Aerial crown-view tile of a tropical tree (Barro Colorado Island, Panama), acquired 20240918:
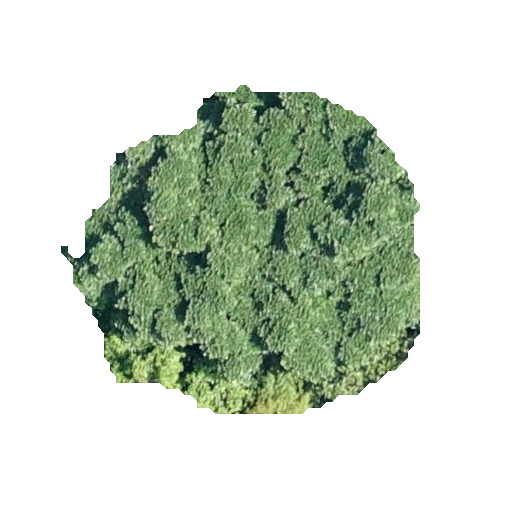
Species: Ficus insipida
GBIF accepted scientific name: Ficus insipida
Crown area: 136.228 m²